Question: I have a Graph class that extends JPanel. It gets repainted on mouseMoved. When this happens, basically any other component that was added to a layout (whether it be the same JPanel or a seperate JFrame) will get pained on the top left corner. I have a screen shot to go with the following code. If you look closely in the top left, there is a small textarea that is appearing. This will happen with any component.
'''
public class GUI extends JFrame {
private JTextArea txtPoints = new JTextArea(20, 40);
GUI() {
setSize(800, 1000);
setLayout(new MigLayout());
add(new Graph(), "wrap");
add(txtPoints);
setVisible(true);
}
}
'''

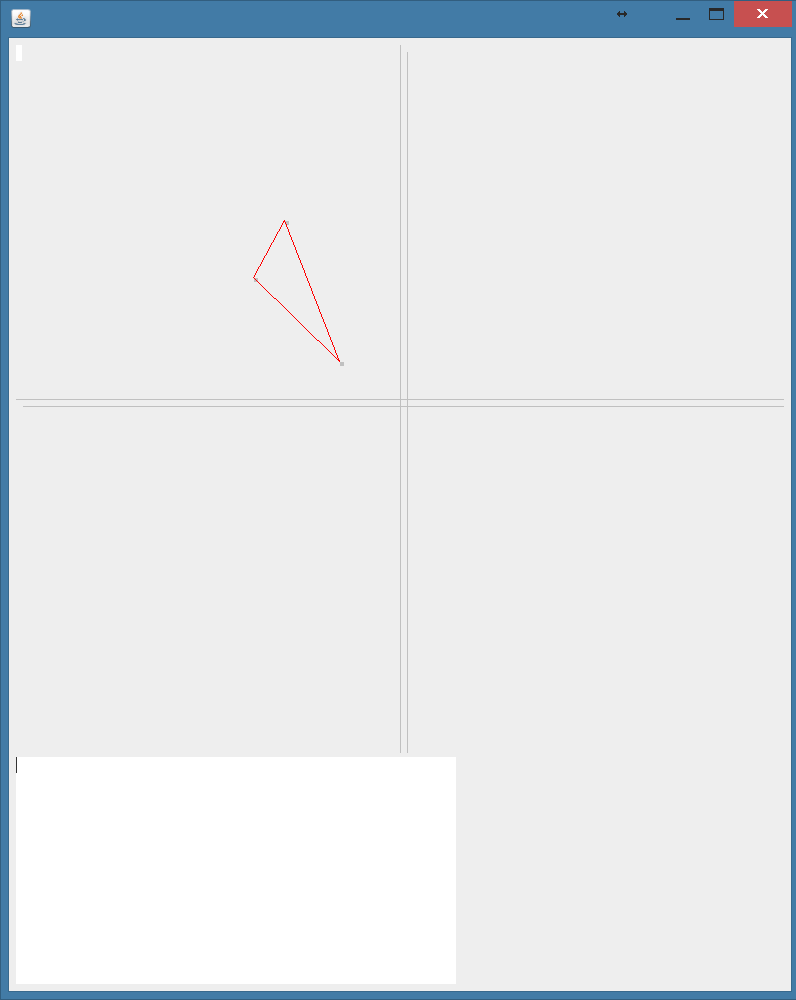
Answer: Welcome to the wonderful world of broken paint chain.
Without further evidence, you've overridden some 'paintXxx' method and failed to call 'super.paintXxx' meaning that what ever was previously painted to the 'Graphics' context still remains...
Take a look at <URL> for more details